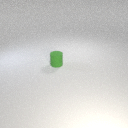
small green rubber cylinder